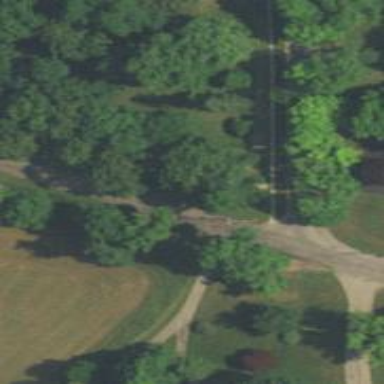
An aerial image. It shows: Disc golf hole.